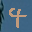
Label: 4